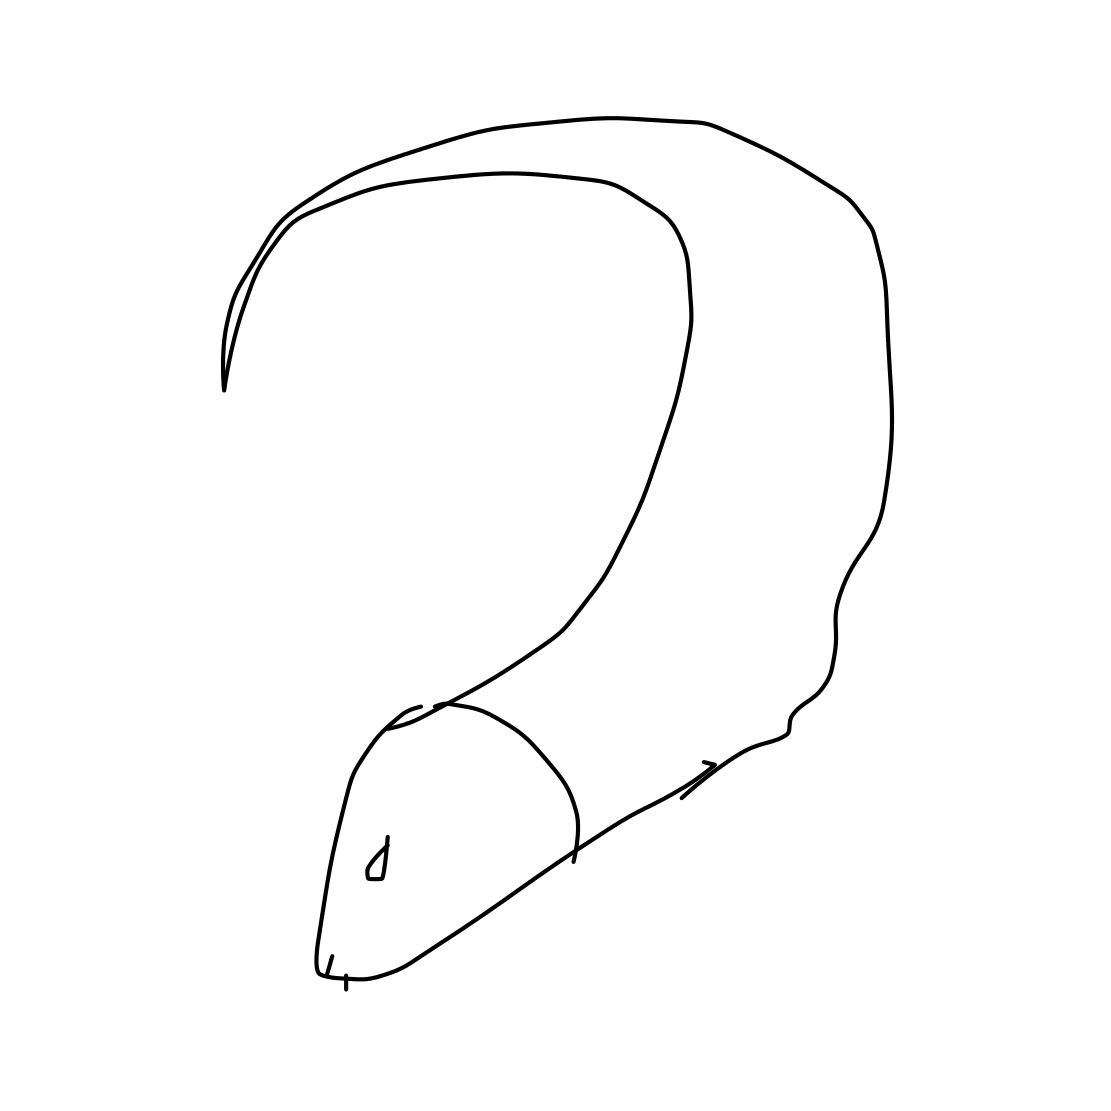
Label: crocodile